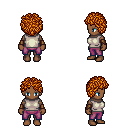
a pixel art fantasy rpg character, female body template, human, dark skin, white sleeveless shirt, magenta pants, dark blonde curly afro hairstyle, leather bracers, four views (front, back, left, right), 2x2 character sprite sheet, small pixel art, hard edges, no anti-aliasing